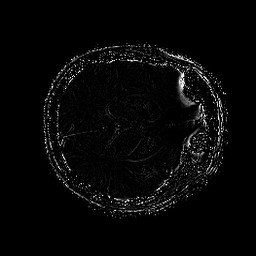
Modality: SWI
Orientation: axial
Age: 58
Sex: female
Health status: ill
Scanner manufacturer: philips
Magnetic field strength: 3 T
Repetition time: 0.031 s